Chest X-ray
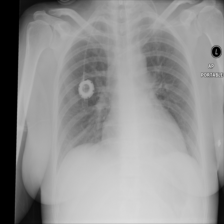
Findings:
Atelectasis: negative
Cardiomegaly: negative
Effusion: negative
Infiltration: negative
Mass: negative
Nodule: negative
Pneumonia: negative
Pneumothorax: negative
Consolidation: negative
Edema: negative
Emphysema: negative
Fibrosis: negative
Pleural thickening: negative
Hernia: negative